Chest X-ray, PA view. Patient: 45 years old, sex M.
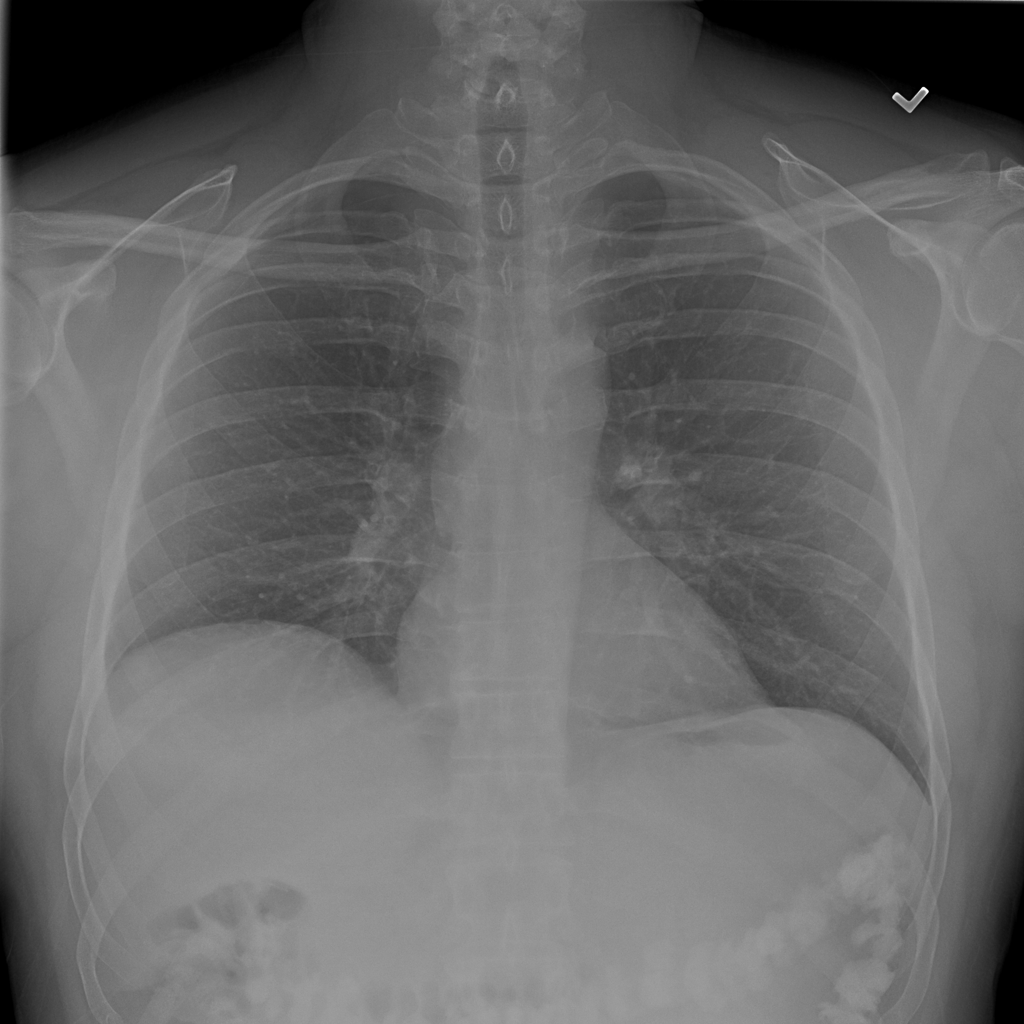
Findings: Pneumothorax